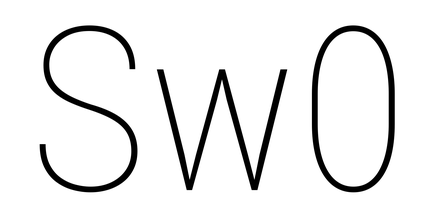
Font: Roboto_Condensed_Thin